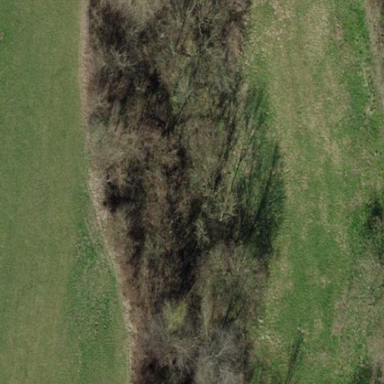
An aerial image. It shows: Open area covered with grass.